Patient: sex F, age 77
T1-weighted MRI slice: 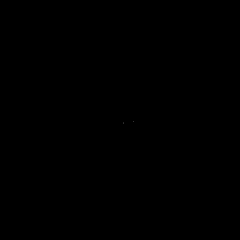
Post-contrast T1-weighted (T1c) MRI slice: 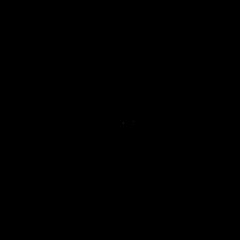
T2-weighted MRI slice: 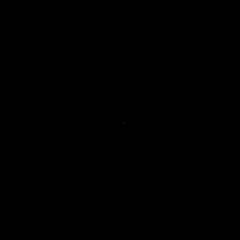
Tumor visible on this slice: no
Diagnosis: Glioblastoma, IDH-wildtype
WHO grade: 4